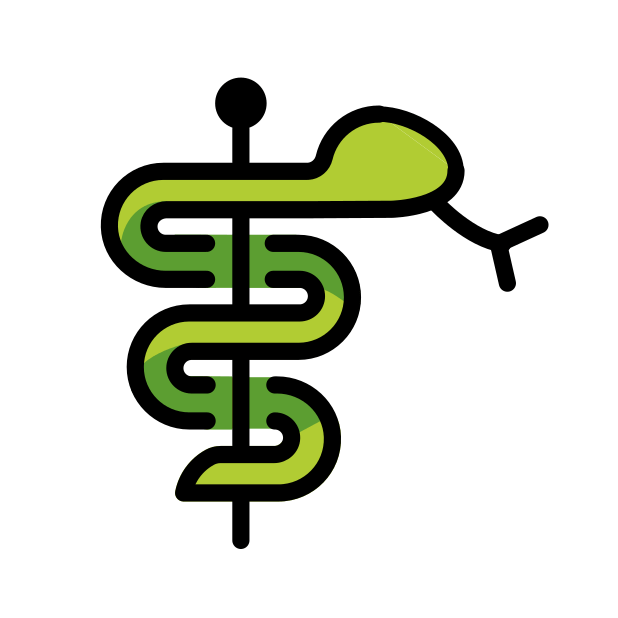
medical symbol